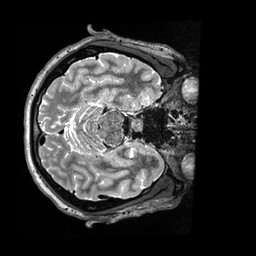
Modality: T2w
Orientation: axial
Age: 22
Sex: male
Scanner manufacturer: siemens
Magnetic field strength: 3 T
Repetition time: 3.2 s
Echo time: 0.564 s